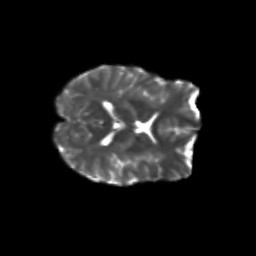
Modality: T2w
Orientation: axial
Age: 31
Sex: female
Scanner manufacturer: siemens
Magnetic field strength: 3 T
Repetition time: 3.5 s
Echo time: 0.104 s